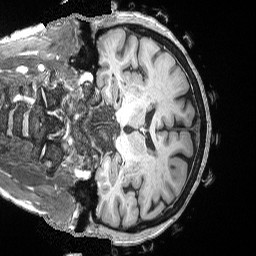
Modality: T1w
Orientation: coronal
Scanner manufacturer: siemens
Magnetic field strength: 3 T
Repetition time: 2.53 s
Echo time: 0.00169 s